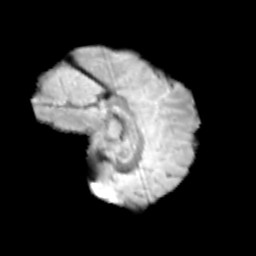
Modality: T2w
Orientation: sagittal
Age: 13
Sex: female
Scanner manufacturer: siemens
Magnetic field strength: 3 T
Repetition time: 3.8 s
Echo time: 0.07 s